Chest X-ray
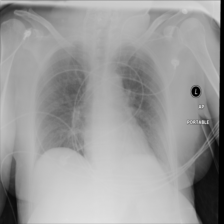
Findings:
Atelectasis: negative
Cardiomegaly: negative
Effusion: negative
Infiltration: negative
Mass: negative
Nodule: negative
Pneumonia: negative
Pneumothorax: negative
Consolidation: negative
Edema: negative
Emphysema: negative
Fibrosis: negative
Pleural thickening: negative
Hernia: negative